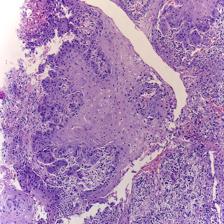
Diagnosis: OSCC